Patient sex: M
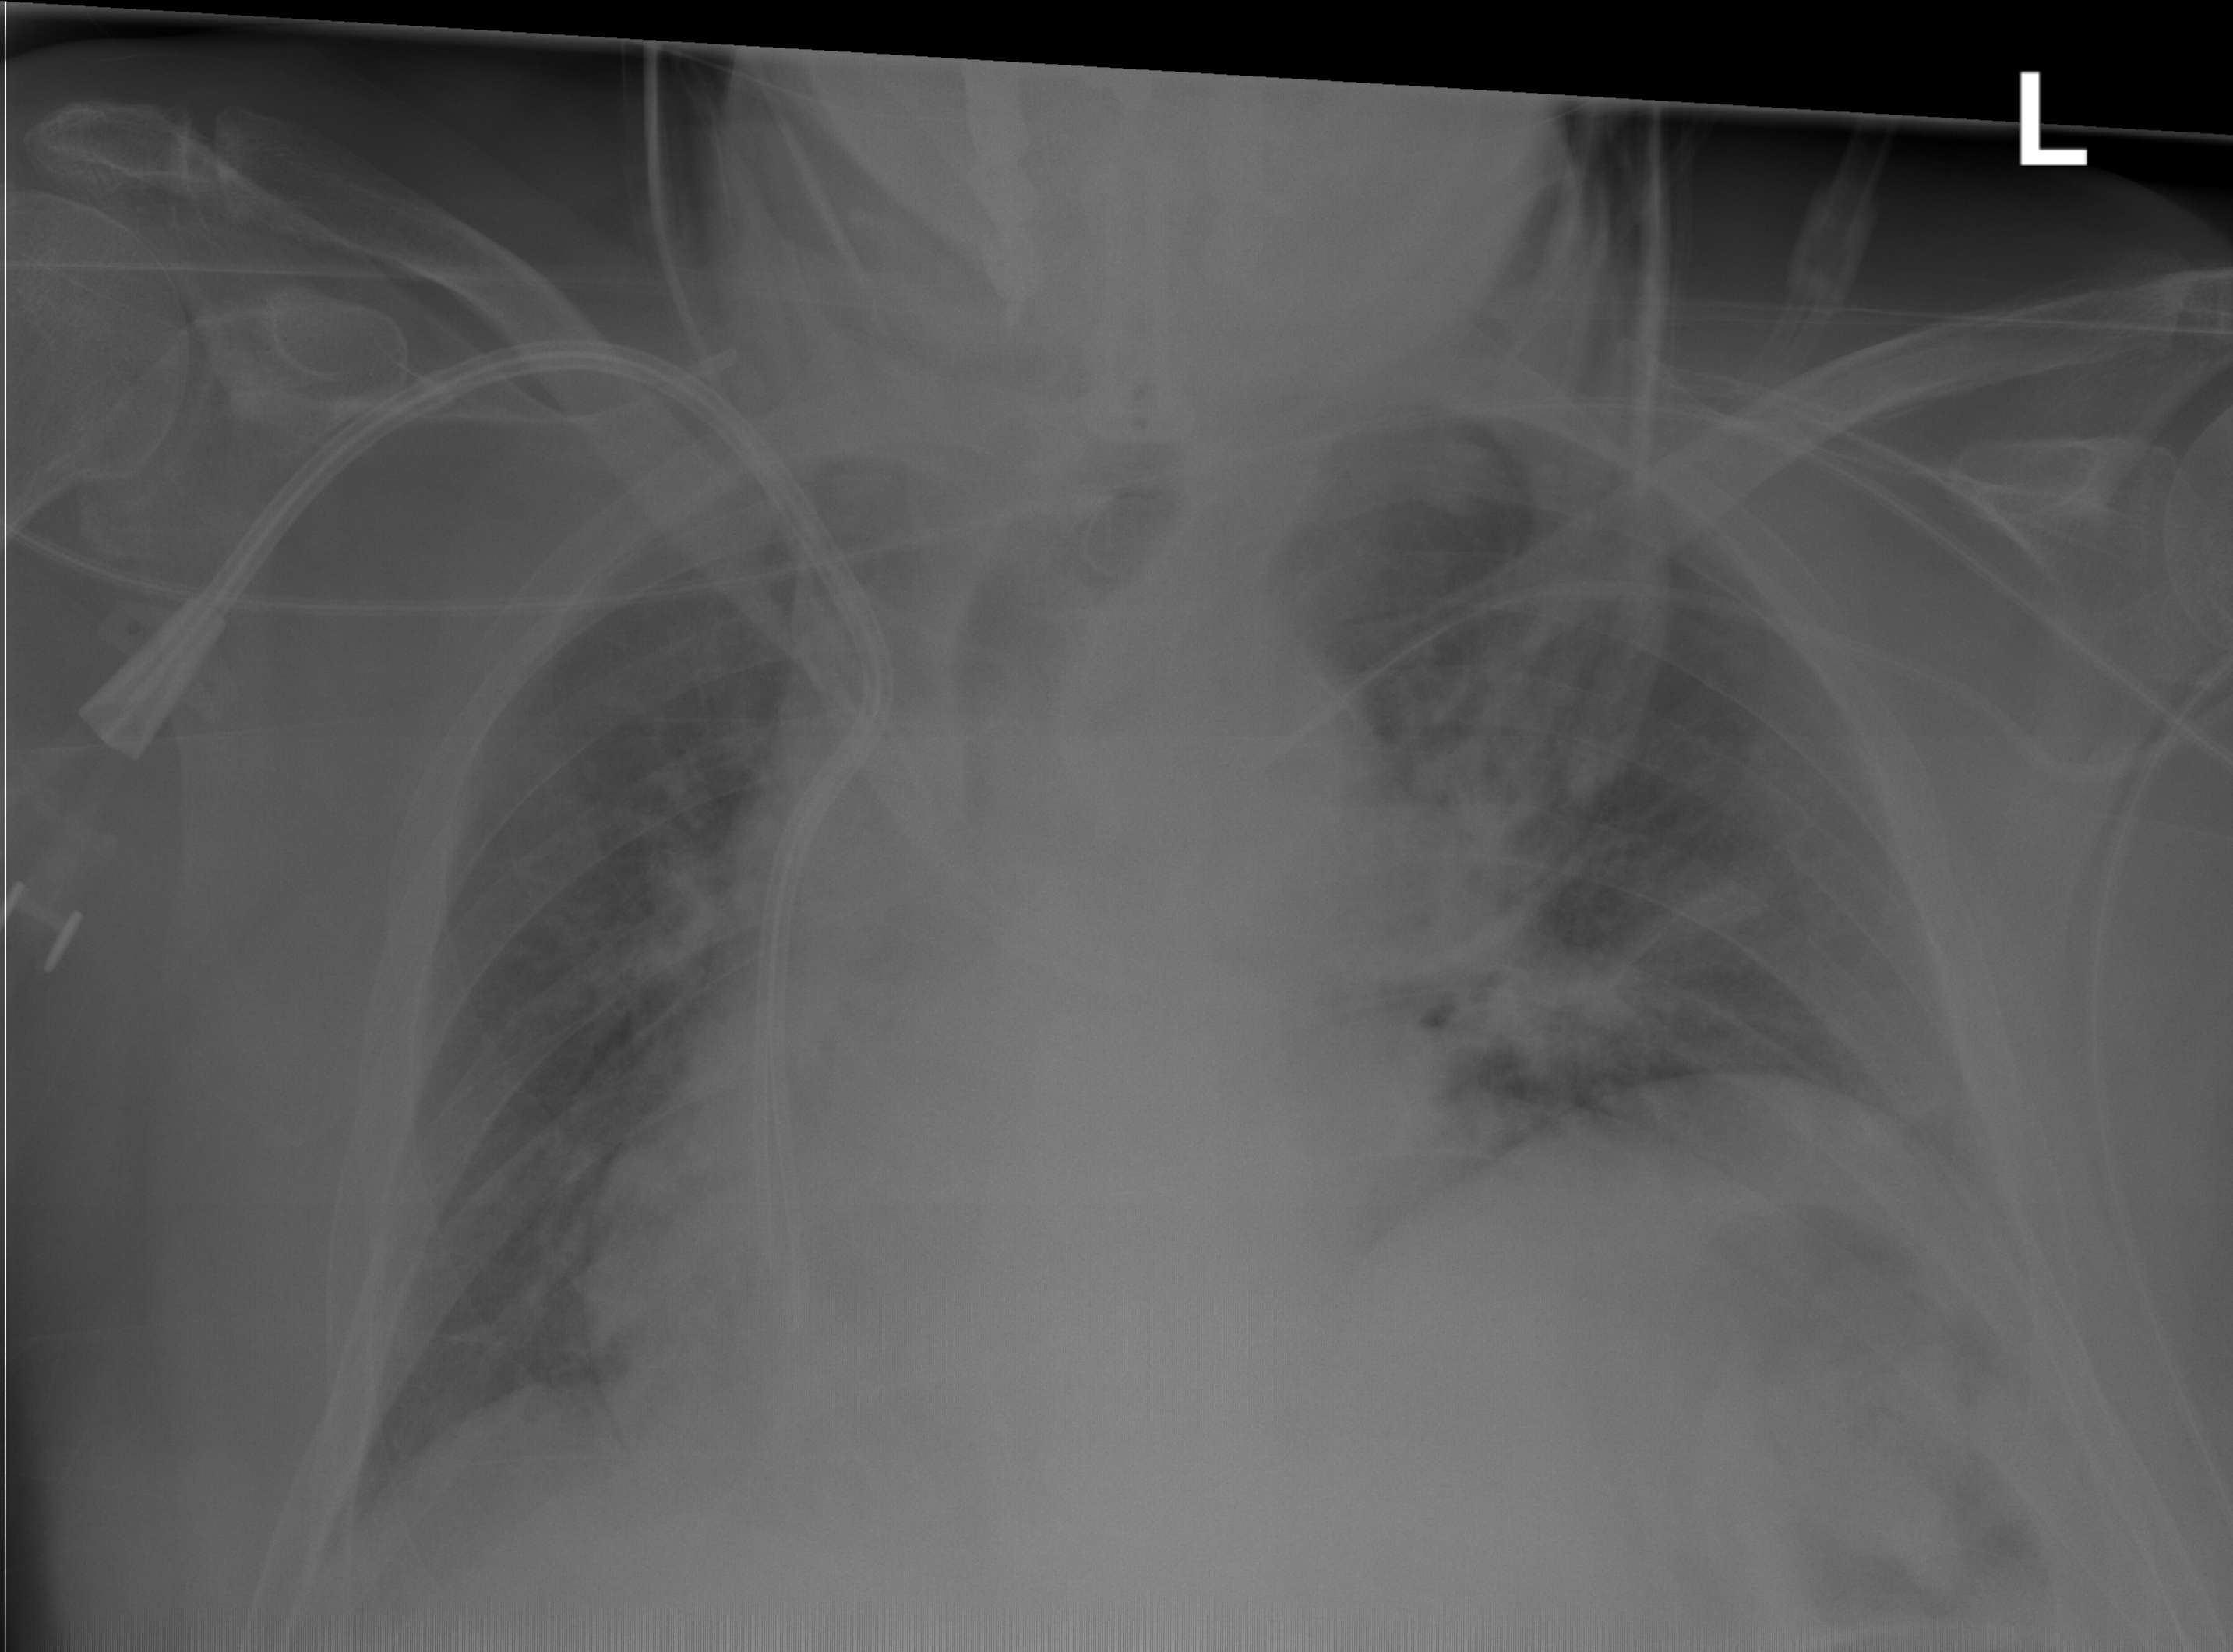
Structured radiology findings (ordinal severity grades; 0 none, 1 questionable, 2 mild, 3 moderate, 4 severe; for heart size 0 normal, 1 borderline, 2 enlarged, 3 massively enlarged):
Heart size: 2
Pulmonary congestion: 2
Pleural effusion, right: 0
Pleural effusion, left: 0
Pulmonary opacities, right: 0
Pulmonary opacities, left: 2
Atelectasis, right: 0
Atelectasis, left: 0